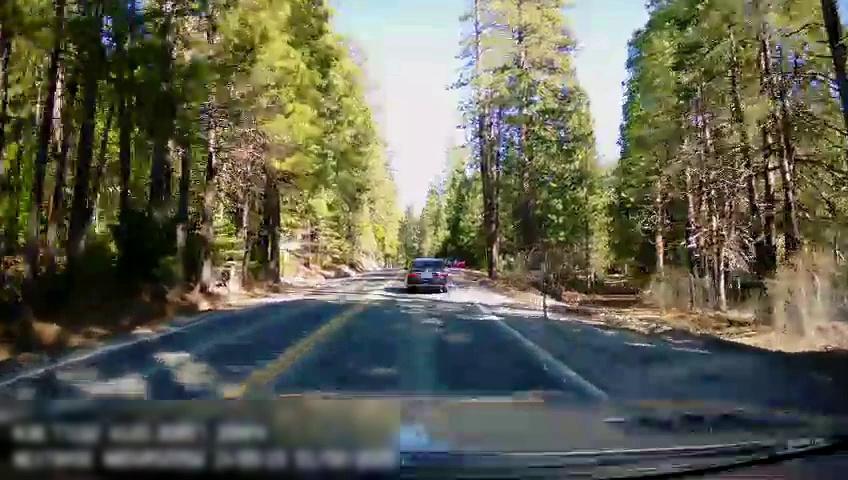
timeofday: Day
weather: Sunny
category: Drivable Space
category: Vehicles | Car
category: Vehicles | Car
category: Lanes | Opposite Lane
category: Lanes | Opposite Lane
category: Lanes | Current Lane
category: Lanes | Current Lane